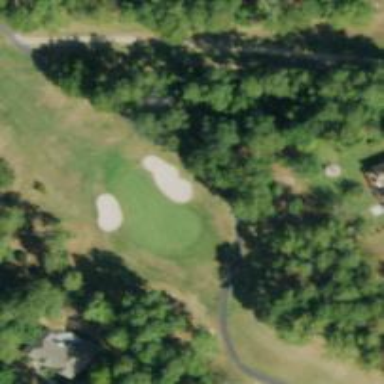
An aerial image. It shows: Path for both roads and golfers.